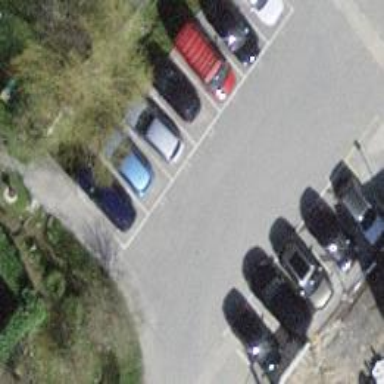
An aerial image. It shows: Parking area with surface.